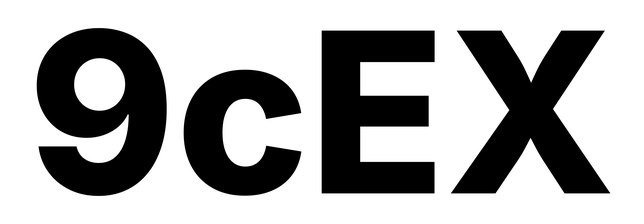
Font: Inter_ExtraBold